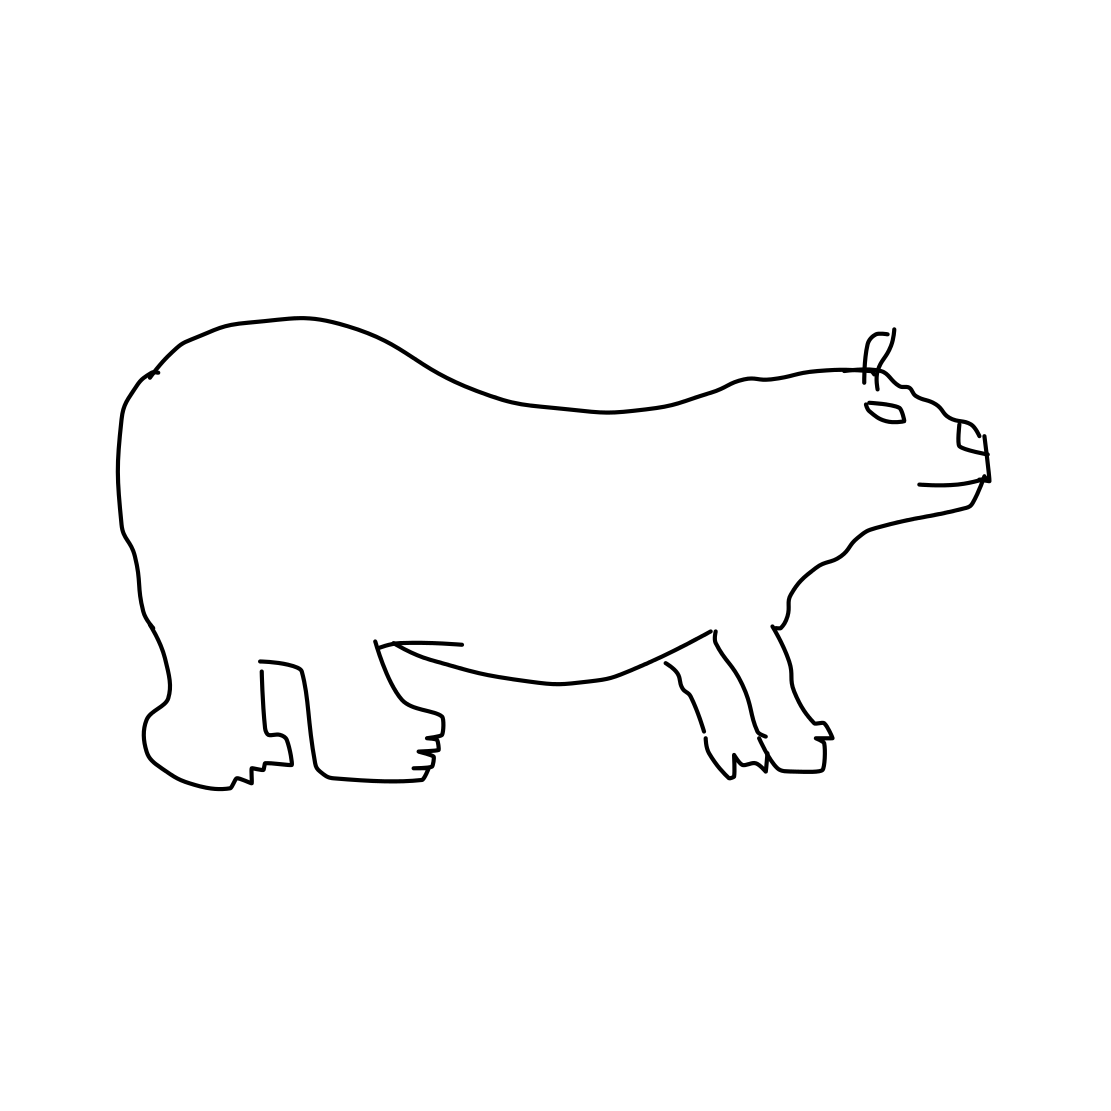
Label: bear (animal)